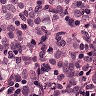
Metastatic tissue present: yes